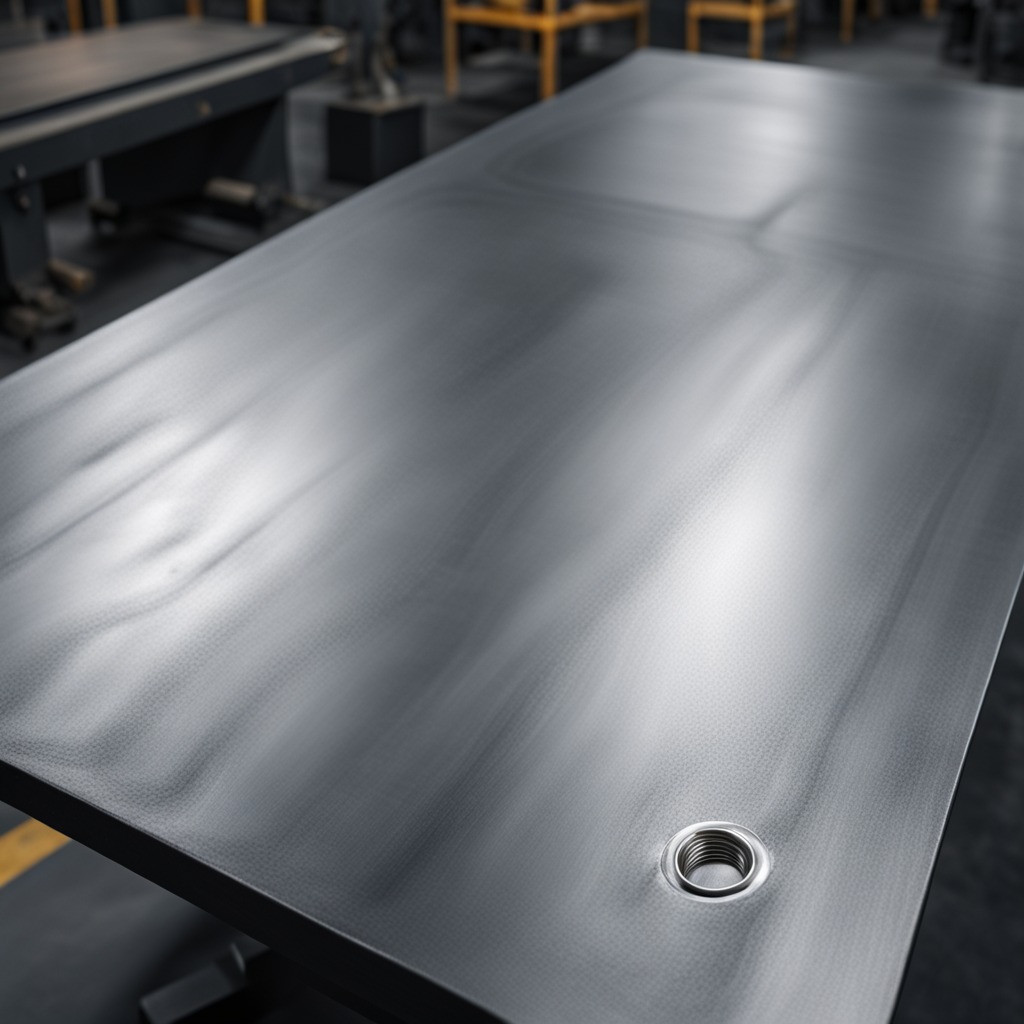
A metal nut lies on the cold steel table in a mining workshop gritty textures.